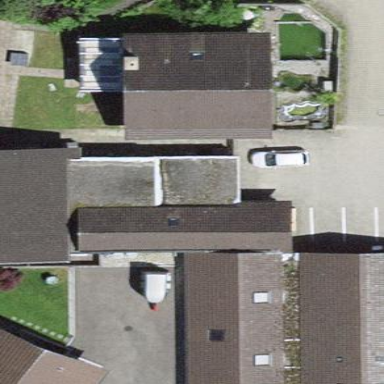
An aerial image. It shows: Gabled building.